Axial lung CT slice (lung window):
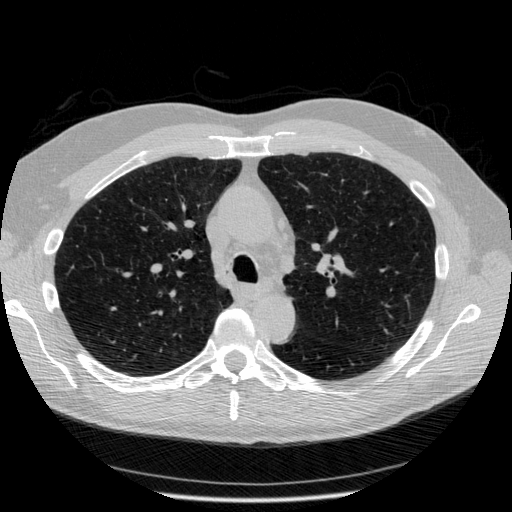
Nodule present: no